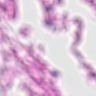
Metastatic tissue present: no